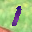
Label: 1